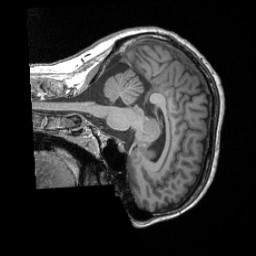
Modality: T1w
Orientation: sagittal
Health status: healthy
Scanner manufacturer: siemens
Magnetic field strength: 3 T
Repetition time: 2.3 s
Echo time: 0.00285 s